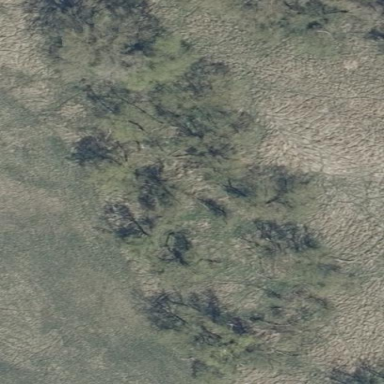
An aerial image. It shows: Patch of scrub vegetation.